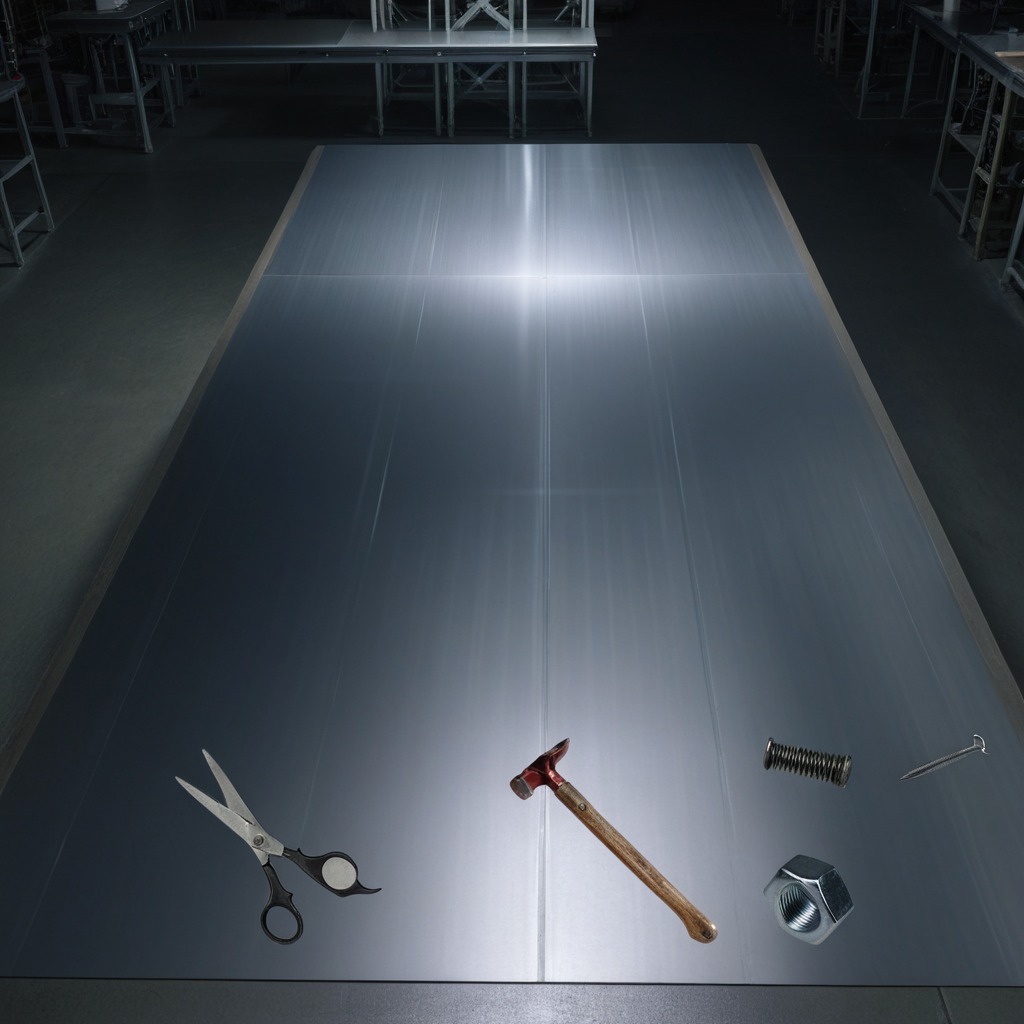
A hammer, an iron nail, a coiled metal spring, a metal nut, and a pair of scissors are lying on a clean empty table in a basement in the evening.